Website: home-depot
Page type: payment
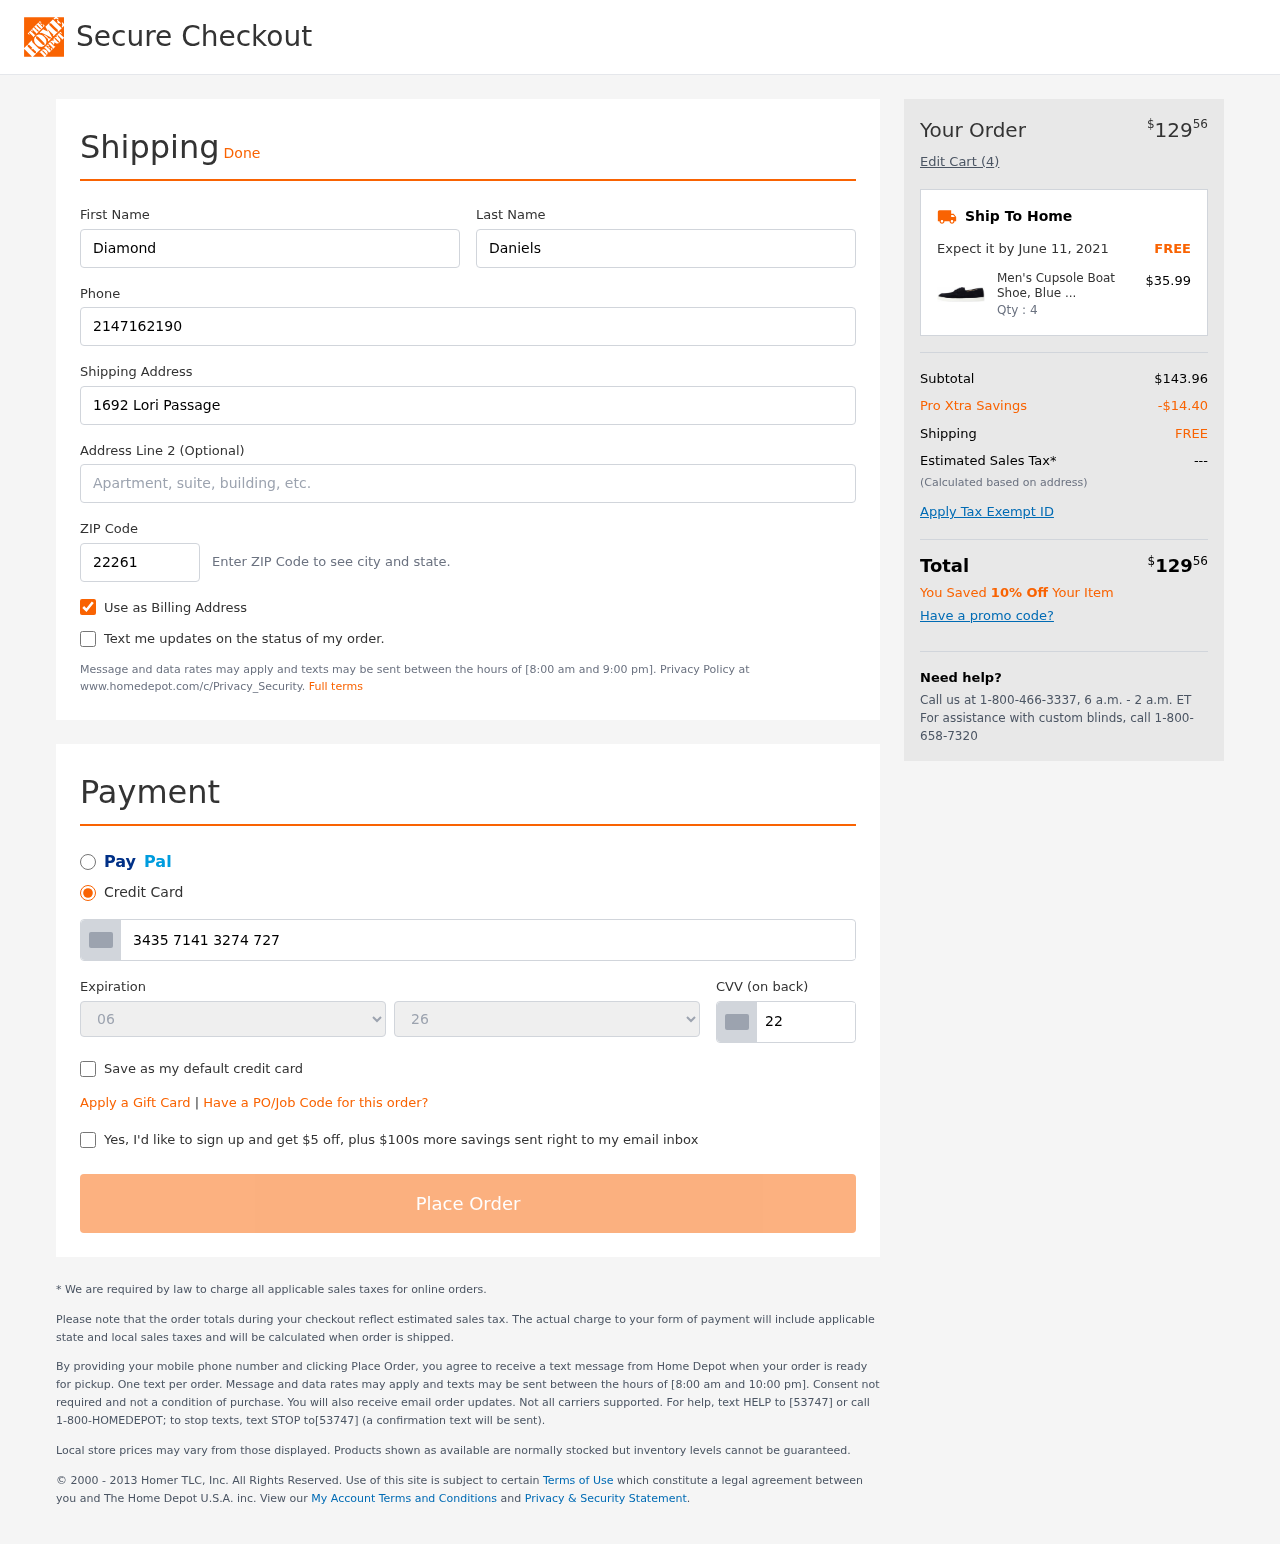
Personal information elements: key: PII_CARD_CVV
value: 2224
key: PII_CARD_EXPIRY_MONTH
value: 06
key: PII_CARD_EXPIRY_YEAR
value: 26
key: PII_CARD_NUMBER
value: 3435 7141 3274 727
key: PII_FIRSTNAME
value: Diamond
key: PII_LASTNAME
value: Daniels
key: PII_PHONE
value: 2147162190
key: PII_POSTCODE
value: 22261
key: PII_STREET
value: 1692 Lori Passage
Product elements: key: PRODUCT1_NAME
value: Men's Cupsole Boat Shoe, Blue Navy Suede, women 2
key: PRODUCT1_PRICE
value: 35.99
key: PRODUCT1_QUANTITY
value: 4
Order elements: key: ORDER_TOTAL
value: $12956
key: ORDER_NUM_ITEMS
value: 4
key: ORDER_DELIVERY_DATE
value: June 11, 2021
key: ORDER_SUBTOTAL
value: $143.96
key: ORDER_DISCOUNT
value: -$14.40
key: ORDER_SHIPPING_COST
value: FREE